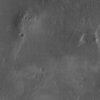
Label: not_dusty